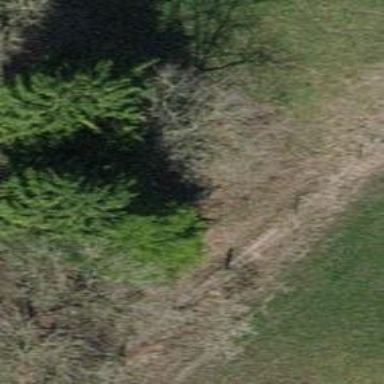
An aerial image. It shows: Evergreen tree with needle-leaved leaves.